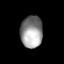
Tissue: prostate
Cell type: T cells
Senescence score: 0.7253
Nuclear area (px): 689
Mean DAPI intensity: 147.57